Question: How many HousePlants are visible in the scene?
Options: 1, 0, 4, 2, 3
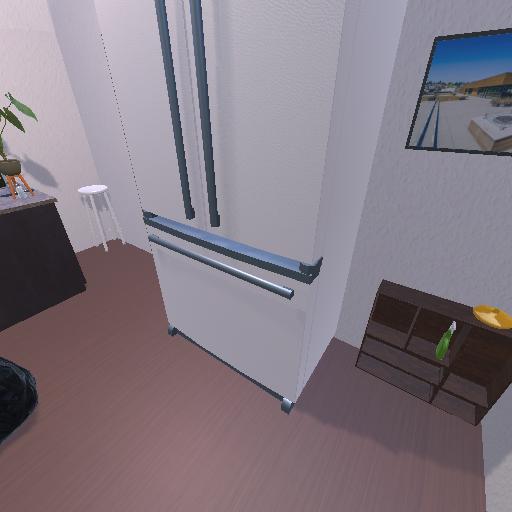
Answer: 1